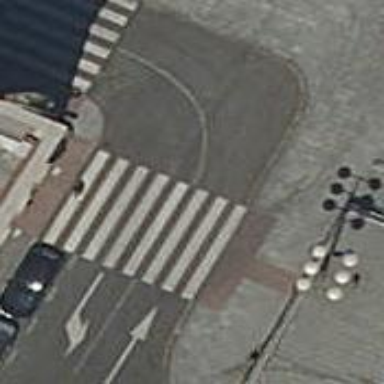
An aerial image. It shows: Uncontrolled road crossing.